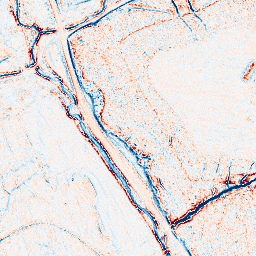
Category: edge_preserving
Decomposition family: anisotropic_diffusion
Decomposition parameters: iterations: 20
kappa: 50
gamma: 0.05
Upsampling method: quintic
Upsampling parameters: scale: 8
Upsampling scale: 8